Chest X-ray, PA view. Patient: 44 years old, sex M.
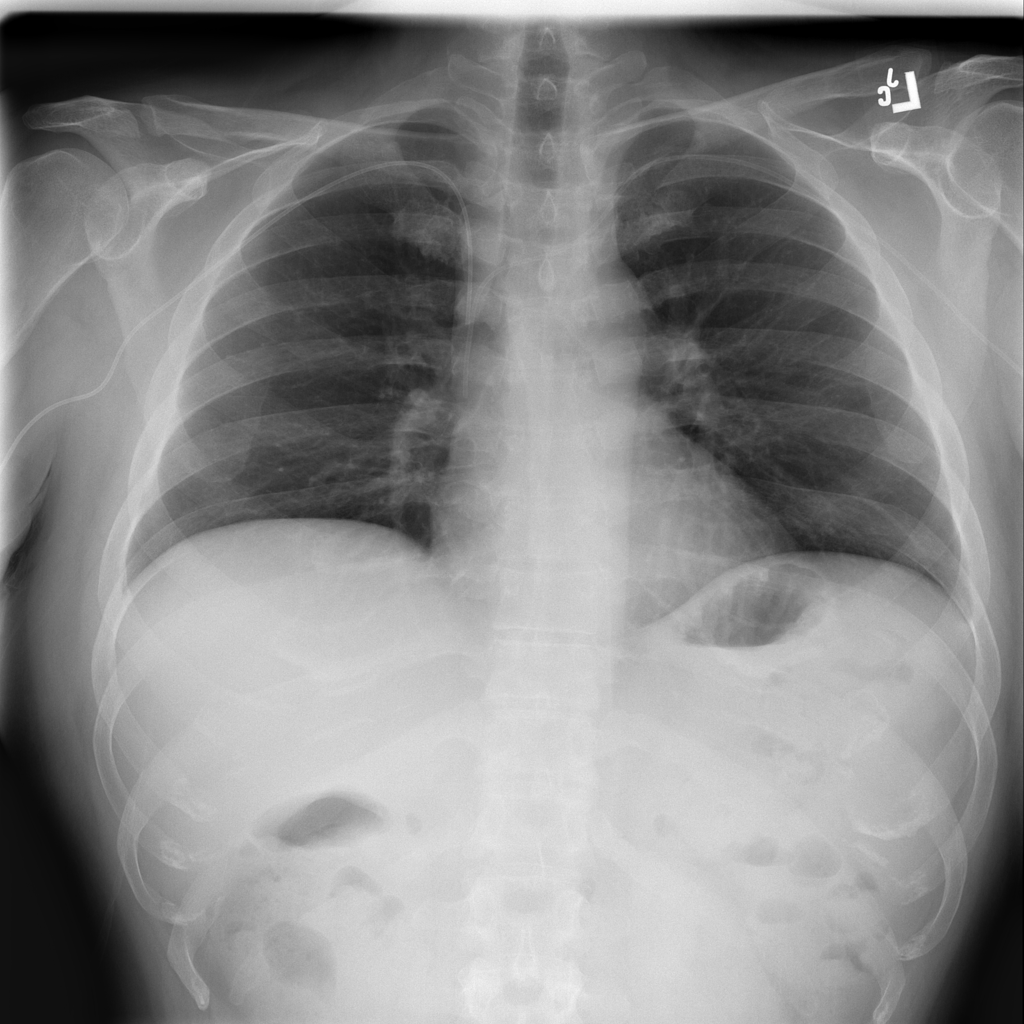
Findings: Pleural_Thickening